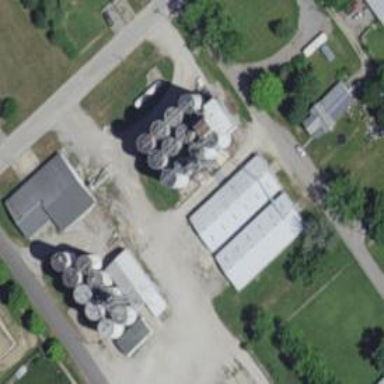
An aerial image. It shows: Silo.